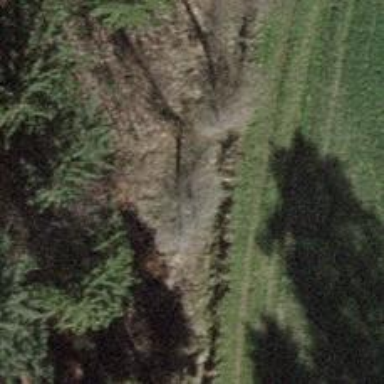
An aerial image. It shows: Ditch in the surroundings.